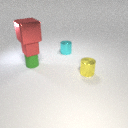
small green rubber cylinder below small red metal cube